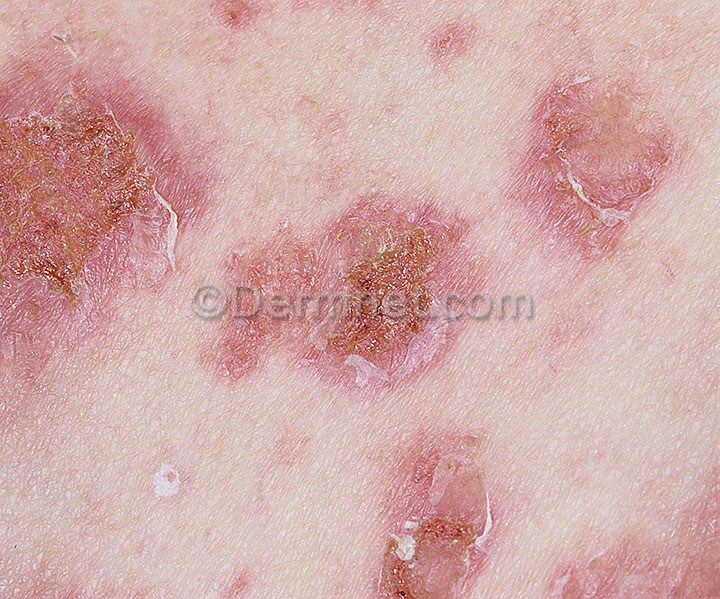
Disease: Bullous Disease Photos